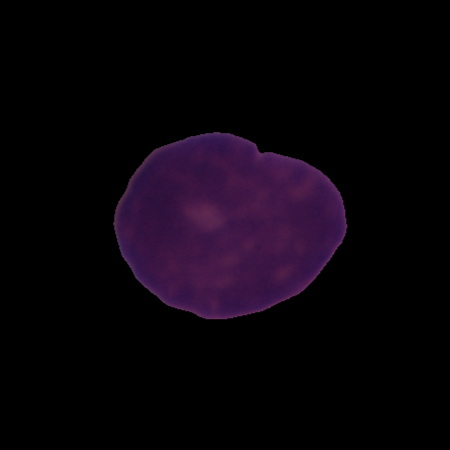
Label: cancer